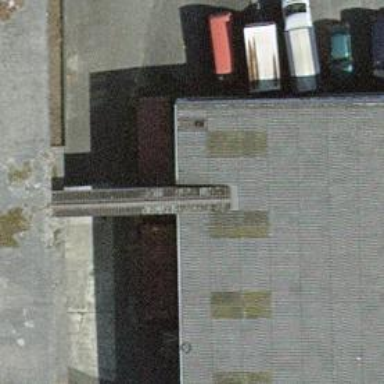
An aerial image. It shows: Industrial building.